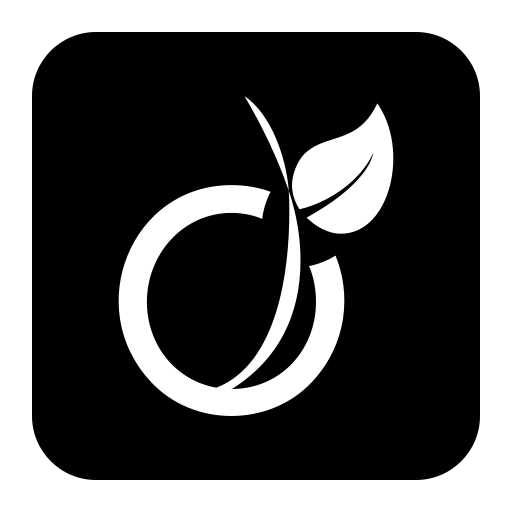
Tags: icon, FontAwesome, fa-icon, brand, square, viadeo